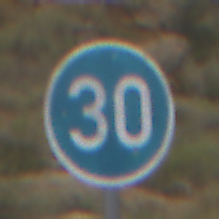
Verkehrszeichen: VorgeschriebeneMindestgeschwindigkeit
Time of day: Midday
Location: Outdoor (Nature)
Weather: Overcast
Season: NotSpecified
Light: Natural